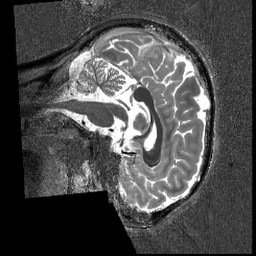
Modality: T1w
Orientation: sagittal